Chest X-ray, PA view. Patient: 42 years old, sex F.
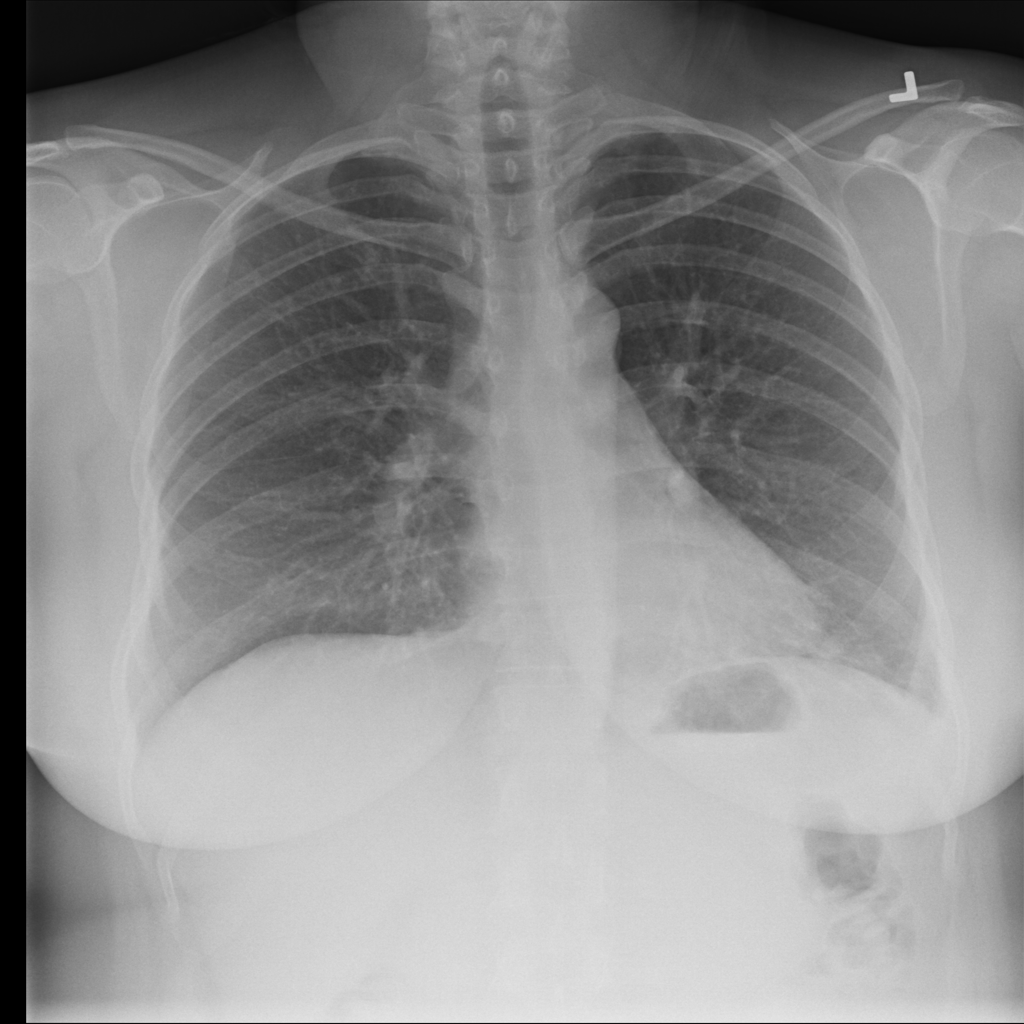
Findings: No Finding